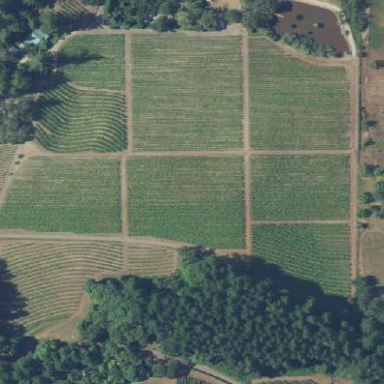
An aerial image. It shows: Vineyard growing wine grapes.